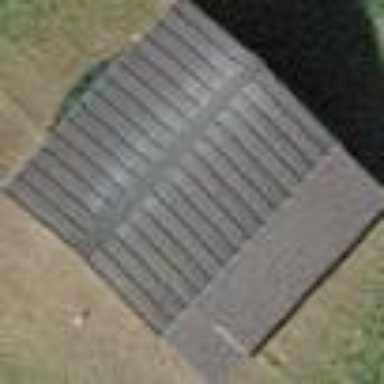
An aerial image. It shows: Shed building.